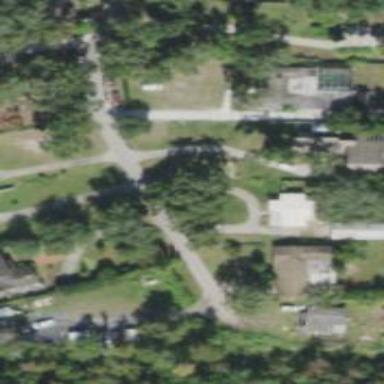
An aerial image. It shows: Driveway leading to service road.